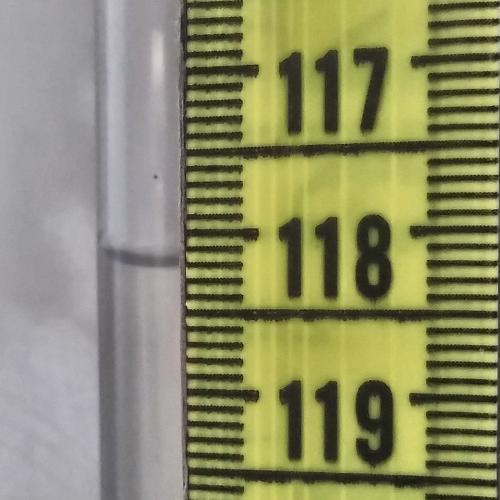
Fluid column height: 118.2 cm